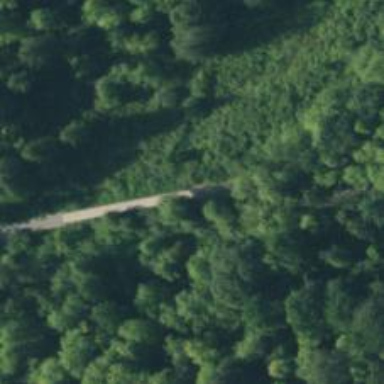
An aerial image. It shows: Bridge on bridleway.